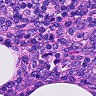
Metastatic tissue present: no